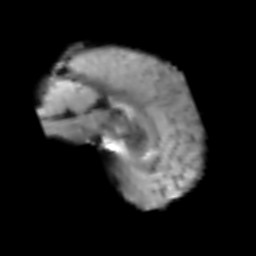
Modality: T2w
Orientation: sagittal
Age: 78
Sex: male
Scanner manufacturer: siemens
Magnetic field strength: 3 T
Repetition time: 3.2 s
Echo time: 0.081 s